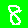
Digit: 8